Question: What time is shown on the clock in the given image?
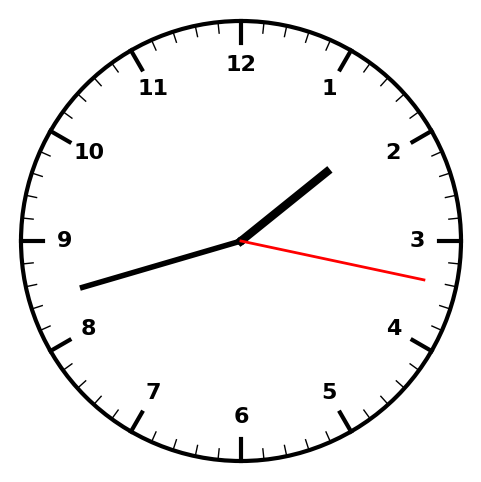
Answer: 01:42:17